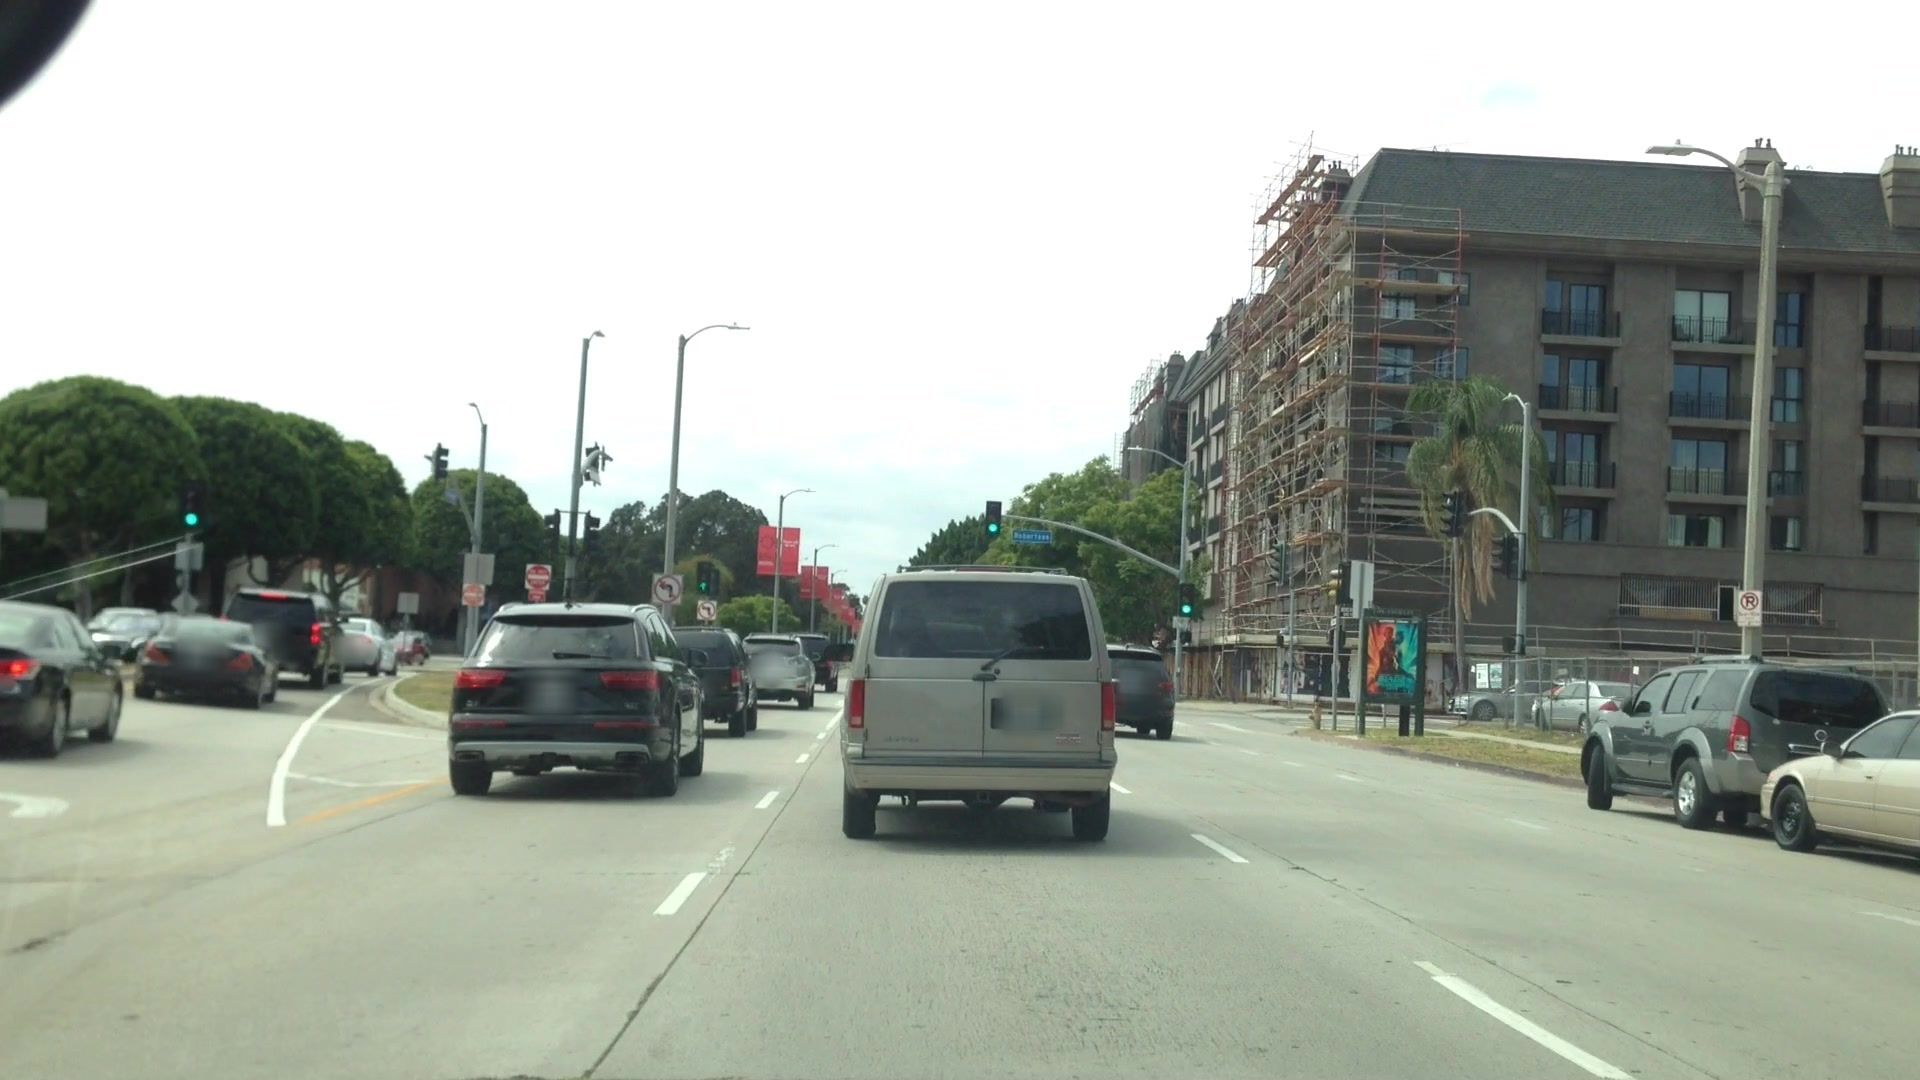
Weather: cloudy
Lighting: day
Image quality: good
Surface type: driving surface
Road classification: secondary
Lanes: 3
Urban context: urban centre
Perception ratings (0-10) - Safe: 3.2, Lively: 7.83, Beautiful: 7.62, Boring: 1.4, Depressing: 6.27, Wealthy: 5.15